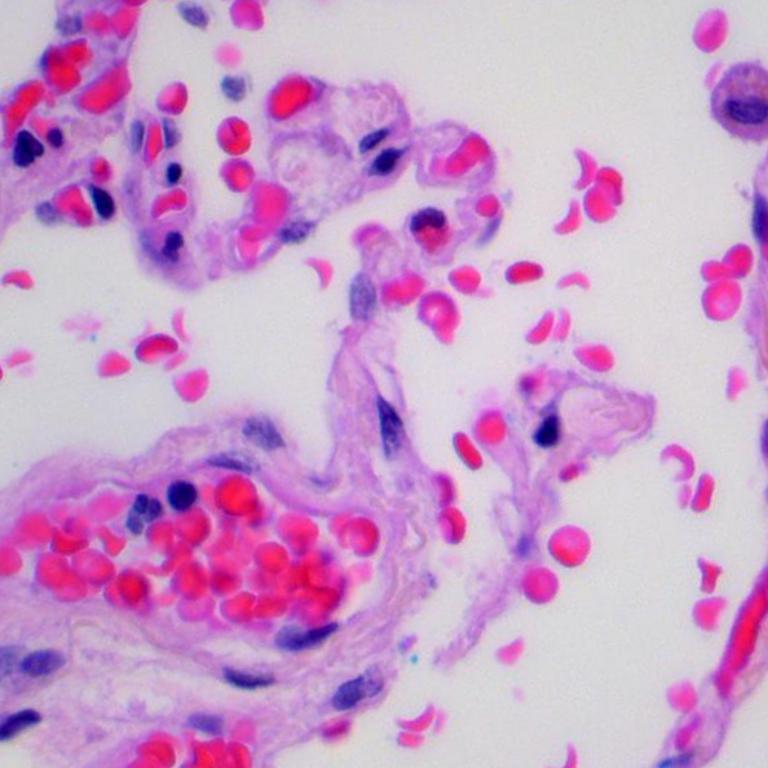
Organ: lung
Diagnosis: benign